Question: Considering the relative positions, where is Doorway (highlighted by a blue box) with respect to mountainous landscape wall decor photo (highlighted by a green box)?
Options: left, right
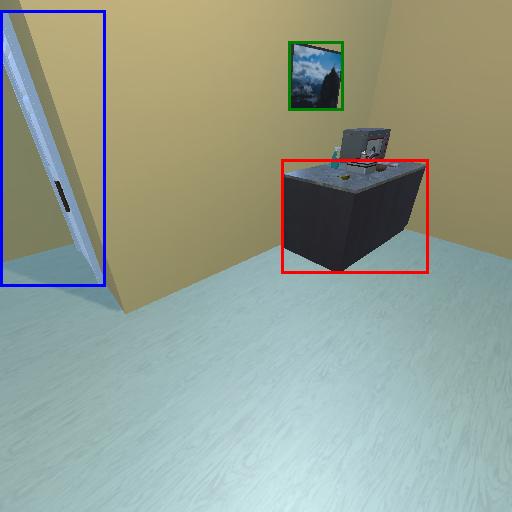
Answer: left